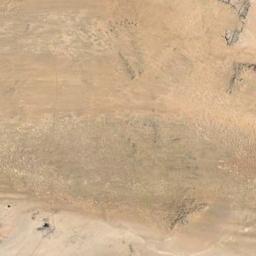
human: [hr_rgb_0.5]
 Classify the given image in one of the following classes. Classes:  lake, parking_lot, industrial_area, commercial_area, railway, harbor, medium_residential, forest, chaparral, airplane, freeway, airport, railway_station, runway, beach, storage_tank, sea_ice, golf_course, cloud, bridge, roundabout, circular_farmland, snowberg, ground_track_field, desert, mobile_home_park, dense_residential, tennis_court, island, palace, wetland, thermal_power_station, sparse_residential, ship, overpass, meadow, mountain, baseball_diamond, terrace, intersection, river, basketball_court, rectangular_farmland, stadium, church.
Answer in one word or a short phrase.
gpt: desert